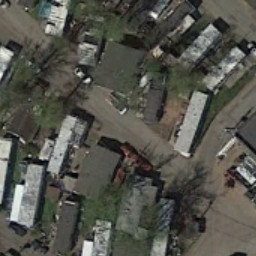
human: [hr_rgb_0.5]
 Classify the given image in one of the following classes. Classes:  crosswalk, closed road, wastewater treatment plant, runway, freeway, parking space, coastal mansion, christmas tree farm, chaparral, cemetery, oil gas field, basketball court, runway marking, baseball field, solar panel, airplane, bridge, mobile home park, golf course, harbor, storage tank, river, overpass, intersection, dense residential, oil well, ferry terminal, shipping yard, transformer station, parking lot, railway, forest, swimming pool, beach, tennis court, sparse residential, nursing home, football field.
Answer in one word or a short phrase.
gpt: mobile home park